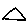
Label: triangle